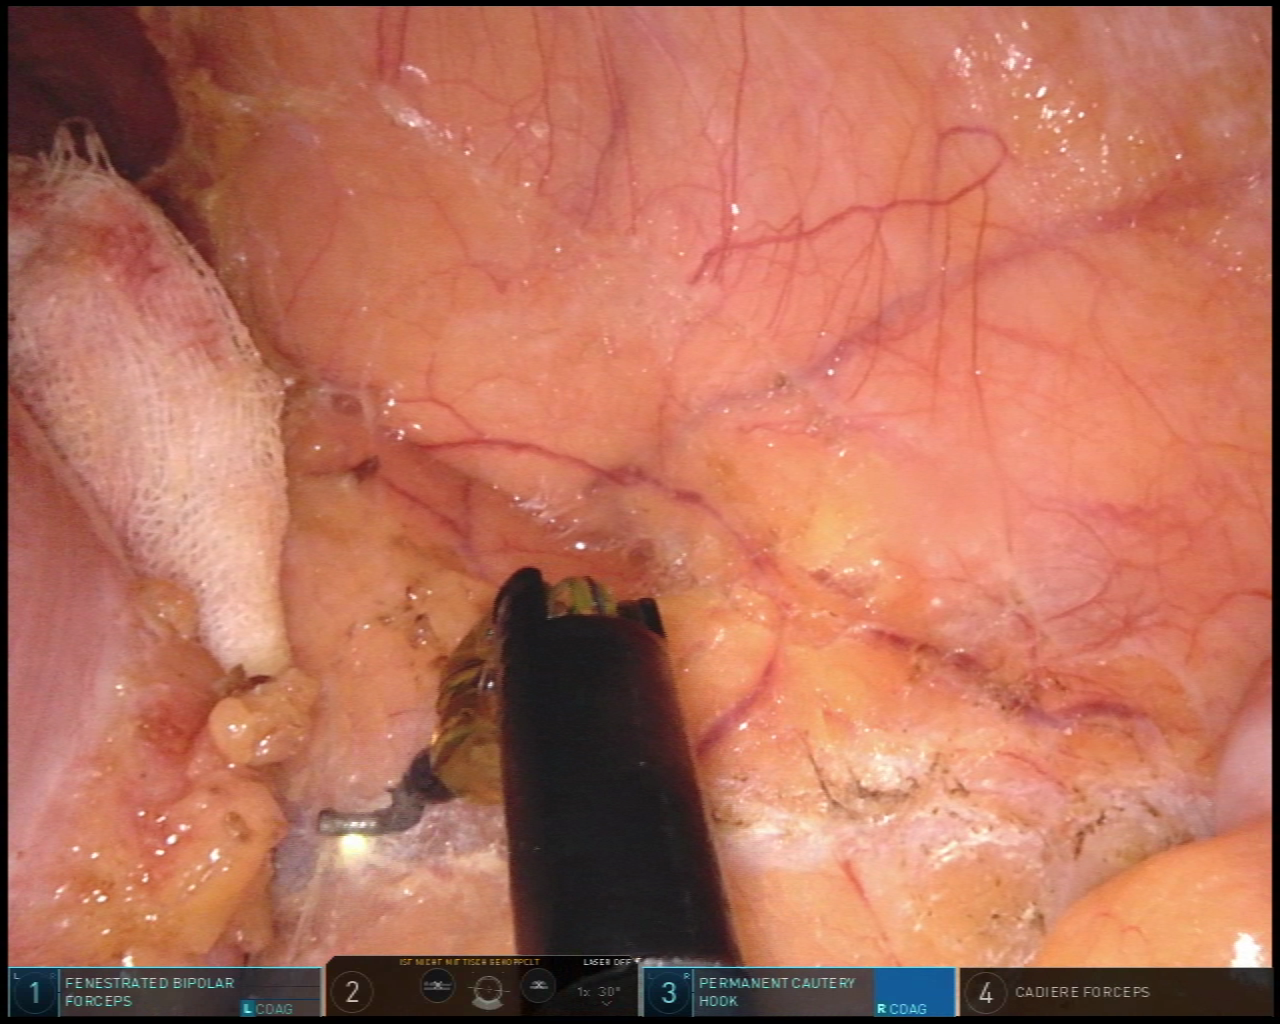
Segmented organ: abdominal_wall
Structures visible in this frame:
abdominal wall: yes
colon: yes
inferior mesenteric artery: no
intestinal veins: no
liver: no
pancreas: no
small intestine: no
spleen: yes
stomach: no
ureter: no
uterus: no
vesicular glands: no